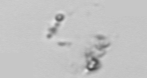
Label: detritus